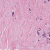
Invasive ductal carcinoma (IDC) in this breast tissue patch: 1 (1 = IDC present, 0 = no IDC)